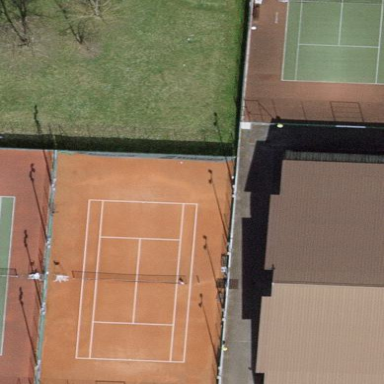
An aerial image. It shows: Tennis court on pitch designated for leisure land.